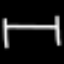
Label: bed